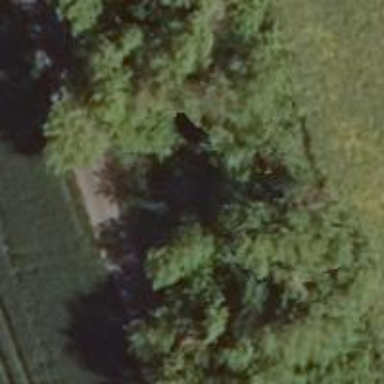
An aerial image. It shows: Row of trees in natural setting.